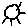
Label: sun